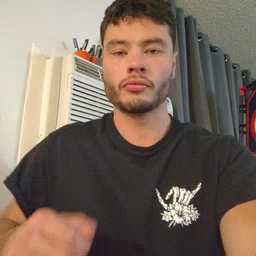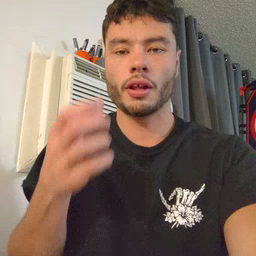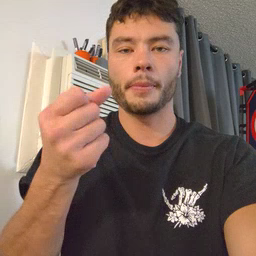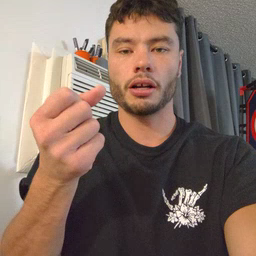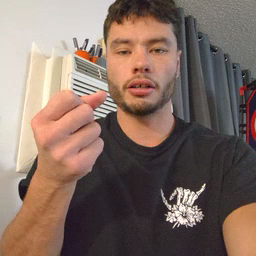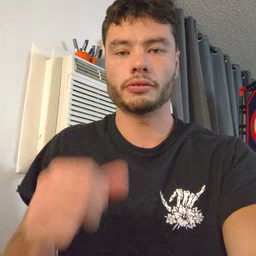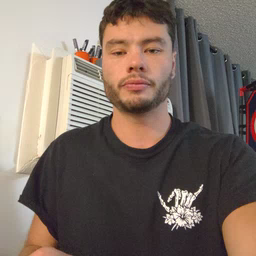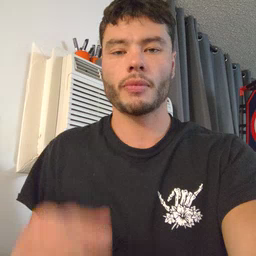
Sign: milk